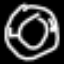
Label: donut